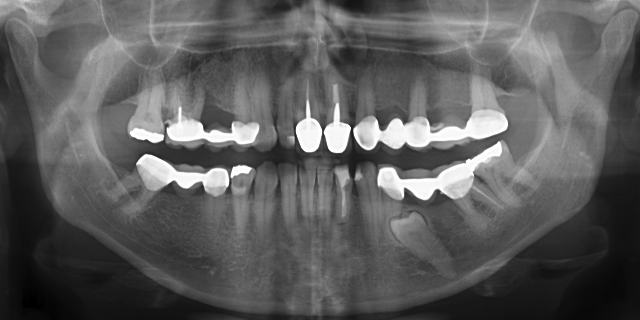
adult